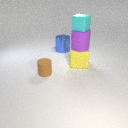
large yellow rubber cube to the right of small brown rubber cylinder